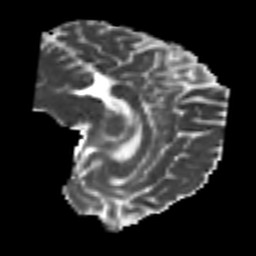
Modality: MD
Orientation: sagittal
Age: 37
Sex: male
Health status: healthy
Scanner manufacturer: ge
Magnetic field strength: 3 T
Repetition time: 11 s
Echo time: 0.072 s